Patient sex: M
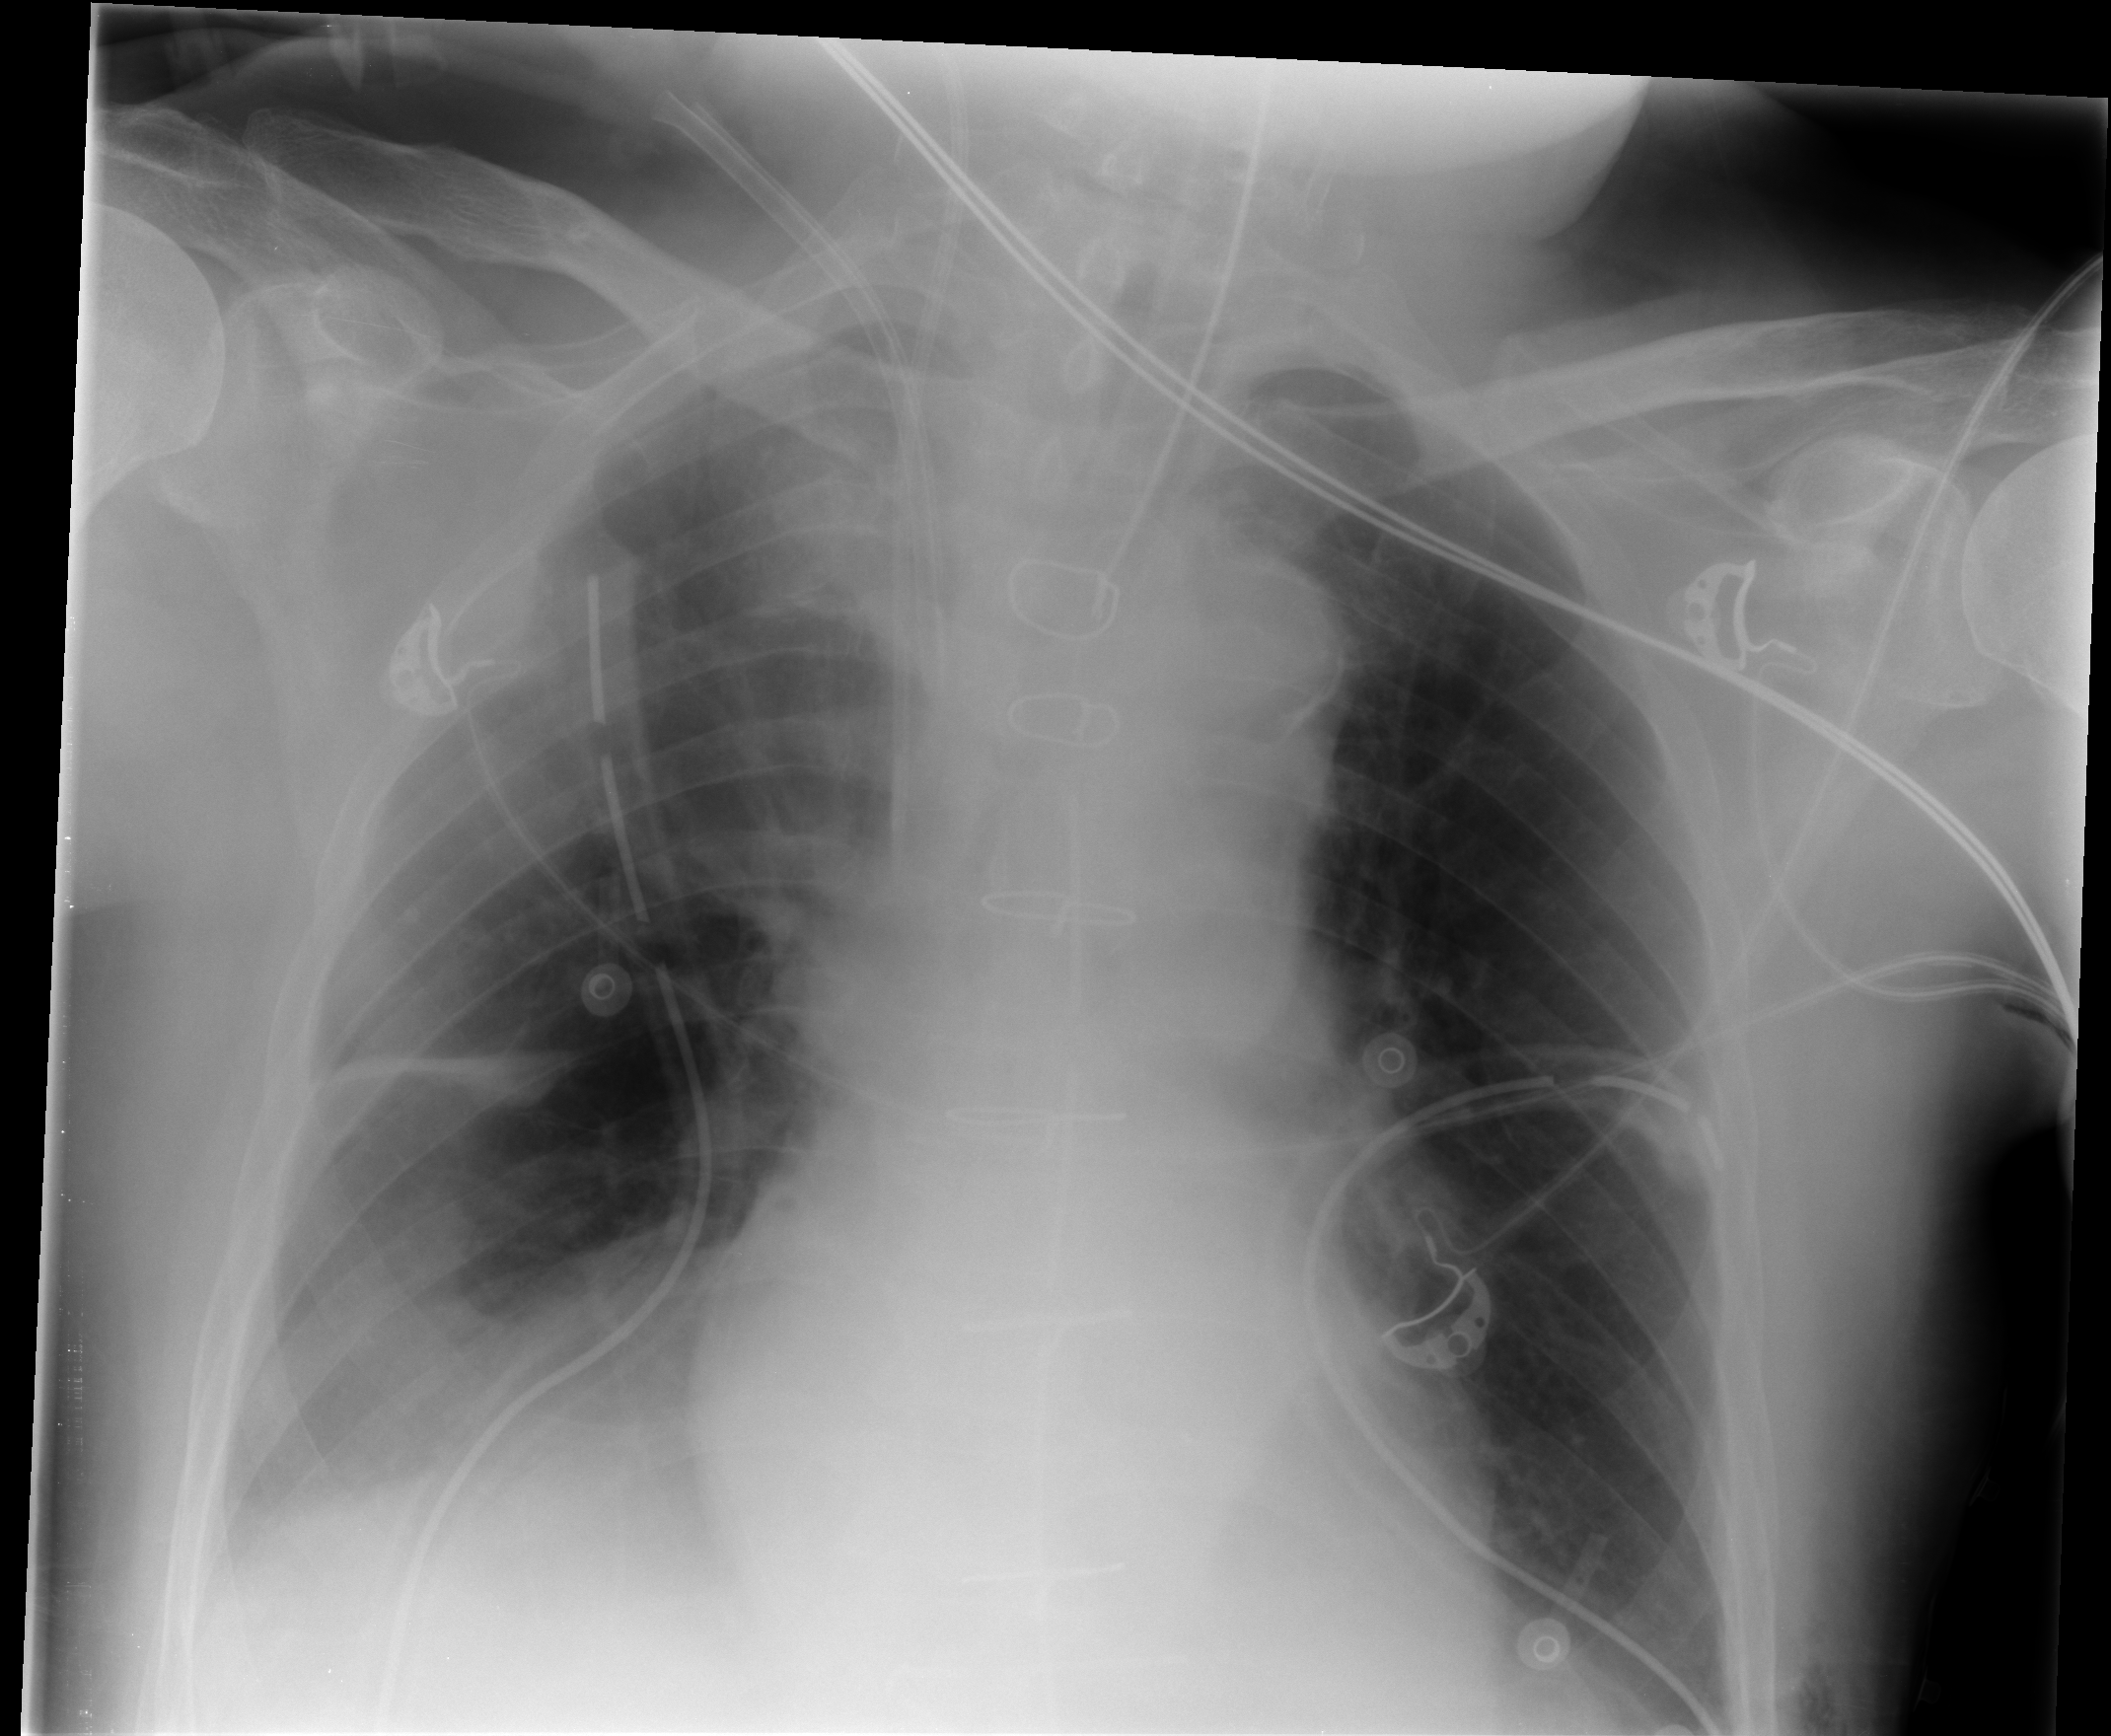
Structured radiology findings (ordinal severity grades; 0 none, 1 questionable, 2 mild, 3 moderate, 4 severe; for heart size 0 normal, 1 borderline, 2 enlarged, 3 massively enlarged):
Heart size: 2
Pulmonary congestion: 1
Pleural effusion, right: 2
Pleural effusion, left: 0
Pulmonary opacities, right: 0
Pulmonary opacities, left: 0
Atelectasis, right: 2
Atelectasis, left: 1